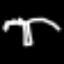
Label: palm tree